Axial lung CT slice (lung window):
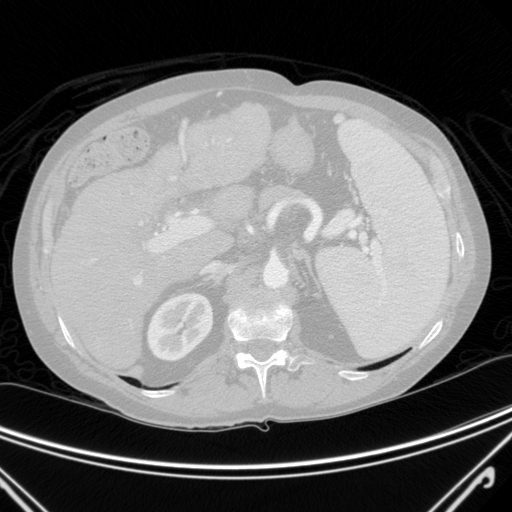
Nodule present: no